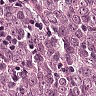
Metastatic tissue present: yes